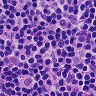
Metastatic tissue present: no